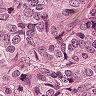
Metastatic tissue present: yes